Question: How do i do this?
i've tried all i can think of.
- - -
Why cant it just work with an normal exe?
and i know it should run a program because it can restart the service correctly.
'''
Application: test.exe
Framework Version: v4.0.30319
Description: The process was terminated due to an unhandled exception.
Exception Info: System.Exception
'''

This is my latest try to make it work.
the script has the code
'''
Dim objShell
Set objShell = WScript.CreateObject( "WScript.Shell" )
objShell.Run("iexplore")
Set objShell = Nothing
'''
Now the script opens internet explorer if i run the cmd command
'''
wscript.exe "C:sfh.vbs"
'''
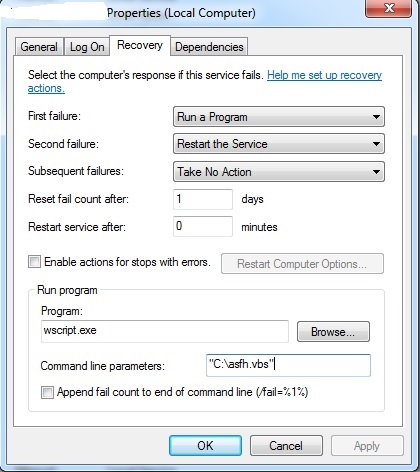
Answer: The "run a program" recovery option for when a service crashes runs the specified executable in the same way as the service, i.e., it runs in session 0 (and so is affected by <URL> and it runs with the same security context as the service.
This means that it can't interact directly with the user (you can display a GUI, but nobody will see it) but it also restricts what the executable or script can do. For example, some shell API functions will not work properly unless the user account has been interactively logged in at some point. In the example script you posted, the script itself is probably running, but is unable to launch Internet Explorer because IE is only designed to run in an interactive session.
Provided you restrict yourself to basic functionality, it should all work as expected. (There is no master list that I know of describing what functionality is safe to use in a service context, but it is usually easy to guess. You can resort to trial and error if necessary!)
Also note that as far as I know 'forcedos.exe' is no longer present in modern versions of Windows. If you want to run a batch file, you can specify 'cmd.exe' as the application and '/c myscript.bat' as the command line parameters.